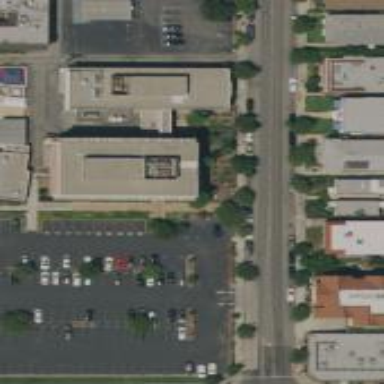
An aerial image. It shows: Civic building.